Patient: sex F, age 35
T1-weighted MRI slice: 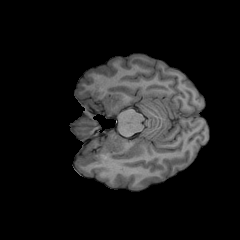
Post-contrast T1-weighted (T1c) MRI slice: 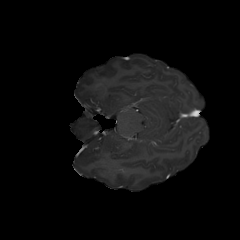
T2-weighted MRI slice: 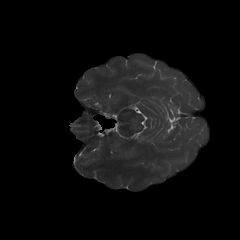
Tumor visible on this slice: no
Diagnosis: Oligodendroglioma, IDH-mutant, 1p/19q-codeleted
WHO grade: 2